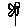
Label: flower